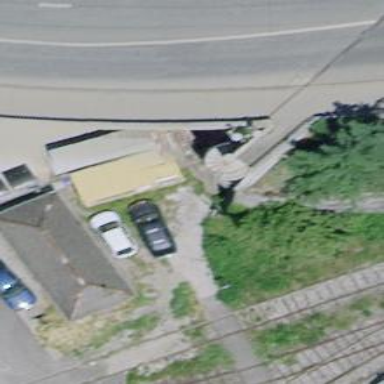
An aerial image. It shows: Set of concrete steps.